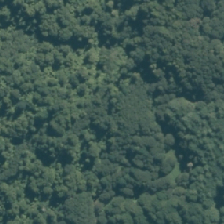
Land cover: manuka_kanuka